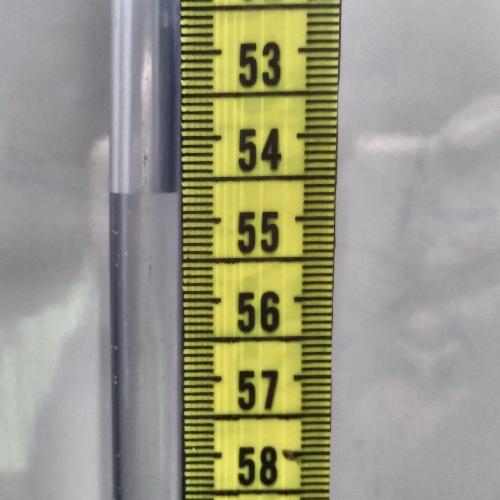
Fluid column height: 54.7 cm